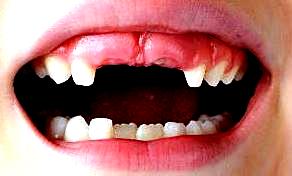
Condition: hypodontia